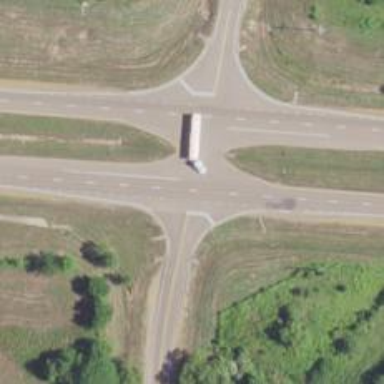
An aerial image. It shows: Asphalt trunk link road.